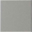
Piece: xx